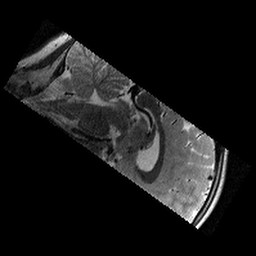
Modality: T2w
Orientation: sagittal
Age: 11
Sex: female
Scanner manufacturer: siemens
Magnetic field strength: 3 T
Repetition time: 9.23 s
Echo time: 0.067 s